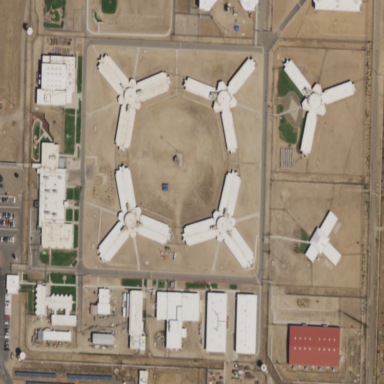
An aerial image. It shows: Prison.